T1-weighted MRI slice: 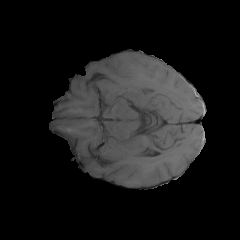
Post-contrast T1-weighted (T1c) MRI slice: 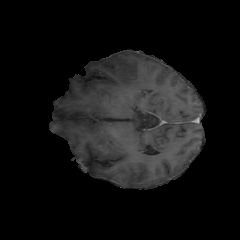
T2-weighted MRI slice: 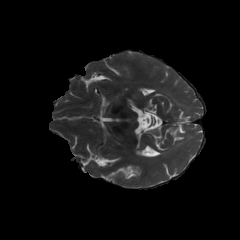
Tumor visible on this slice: no